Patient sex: M
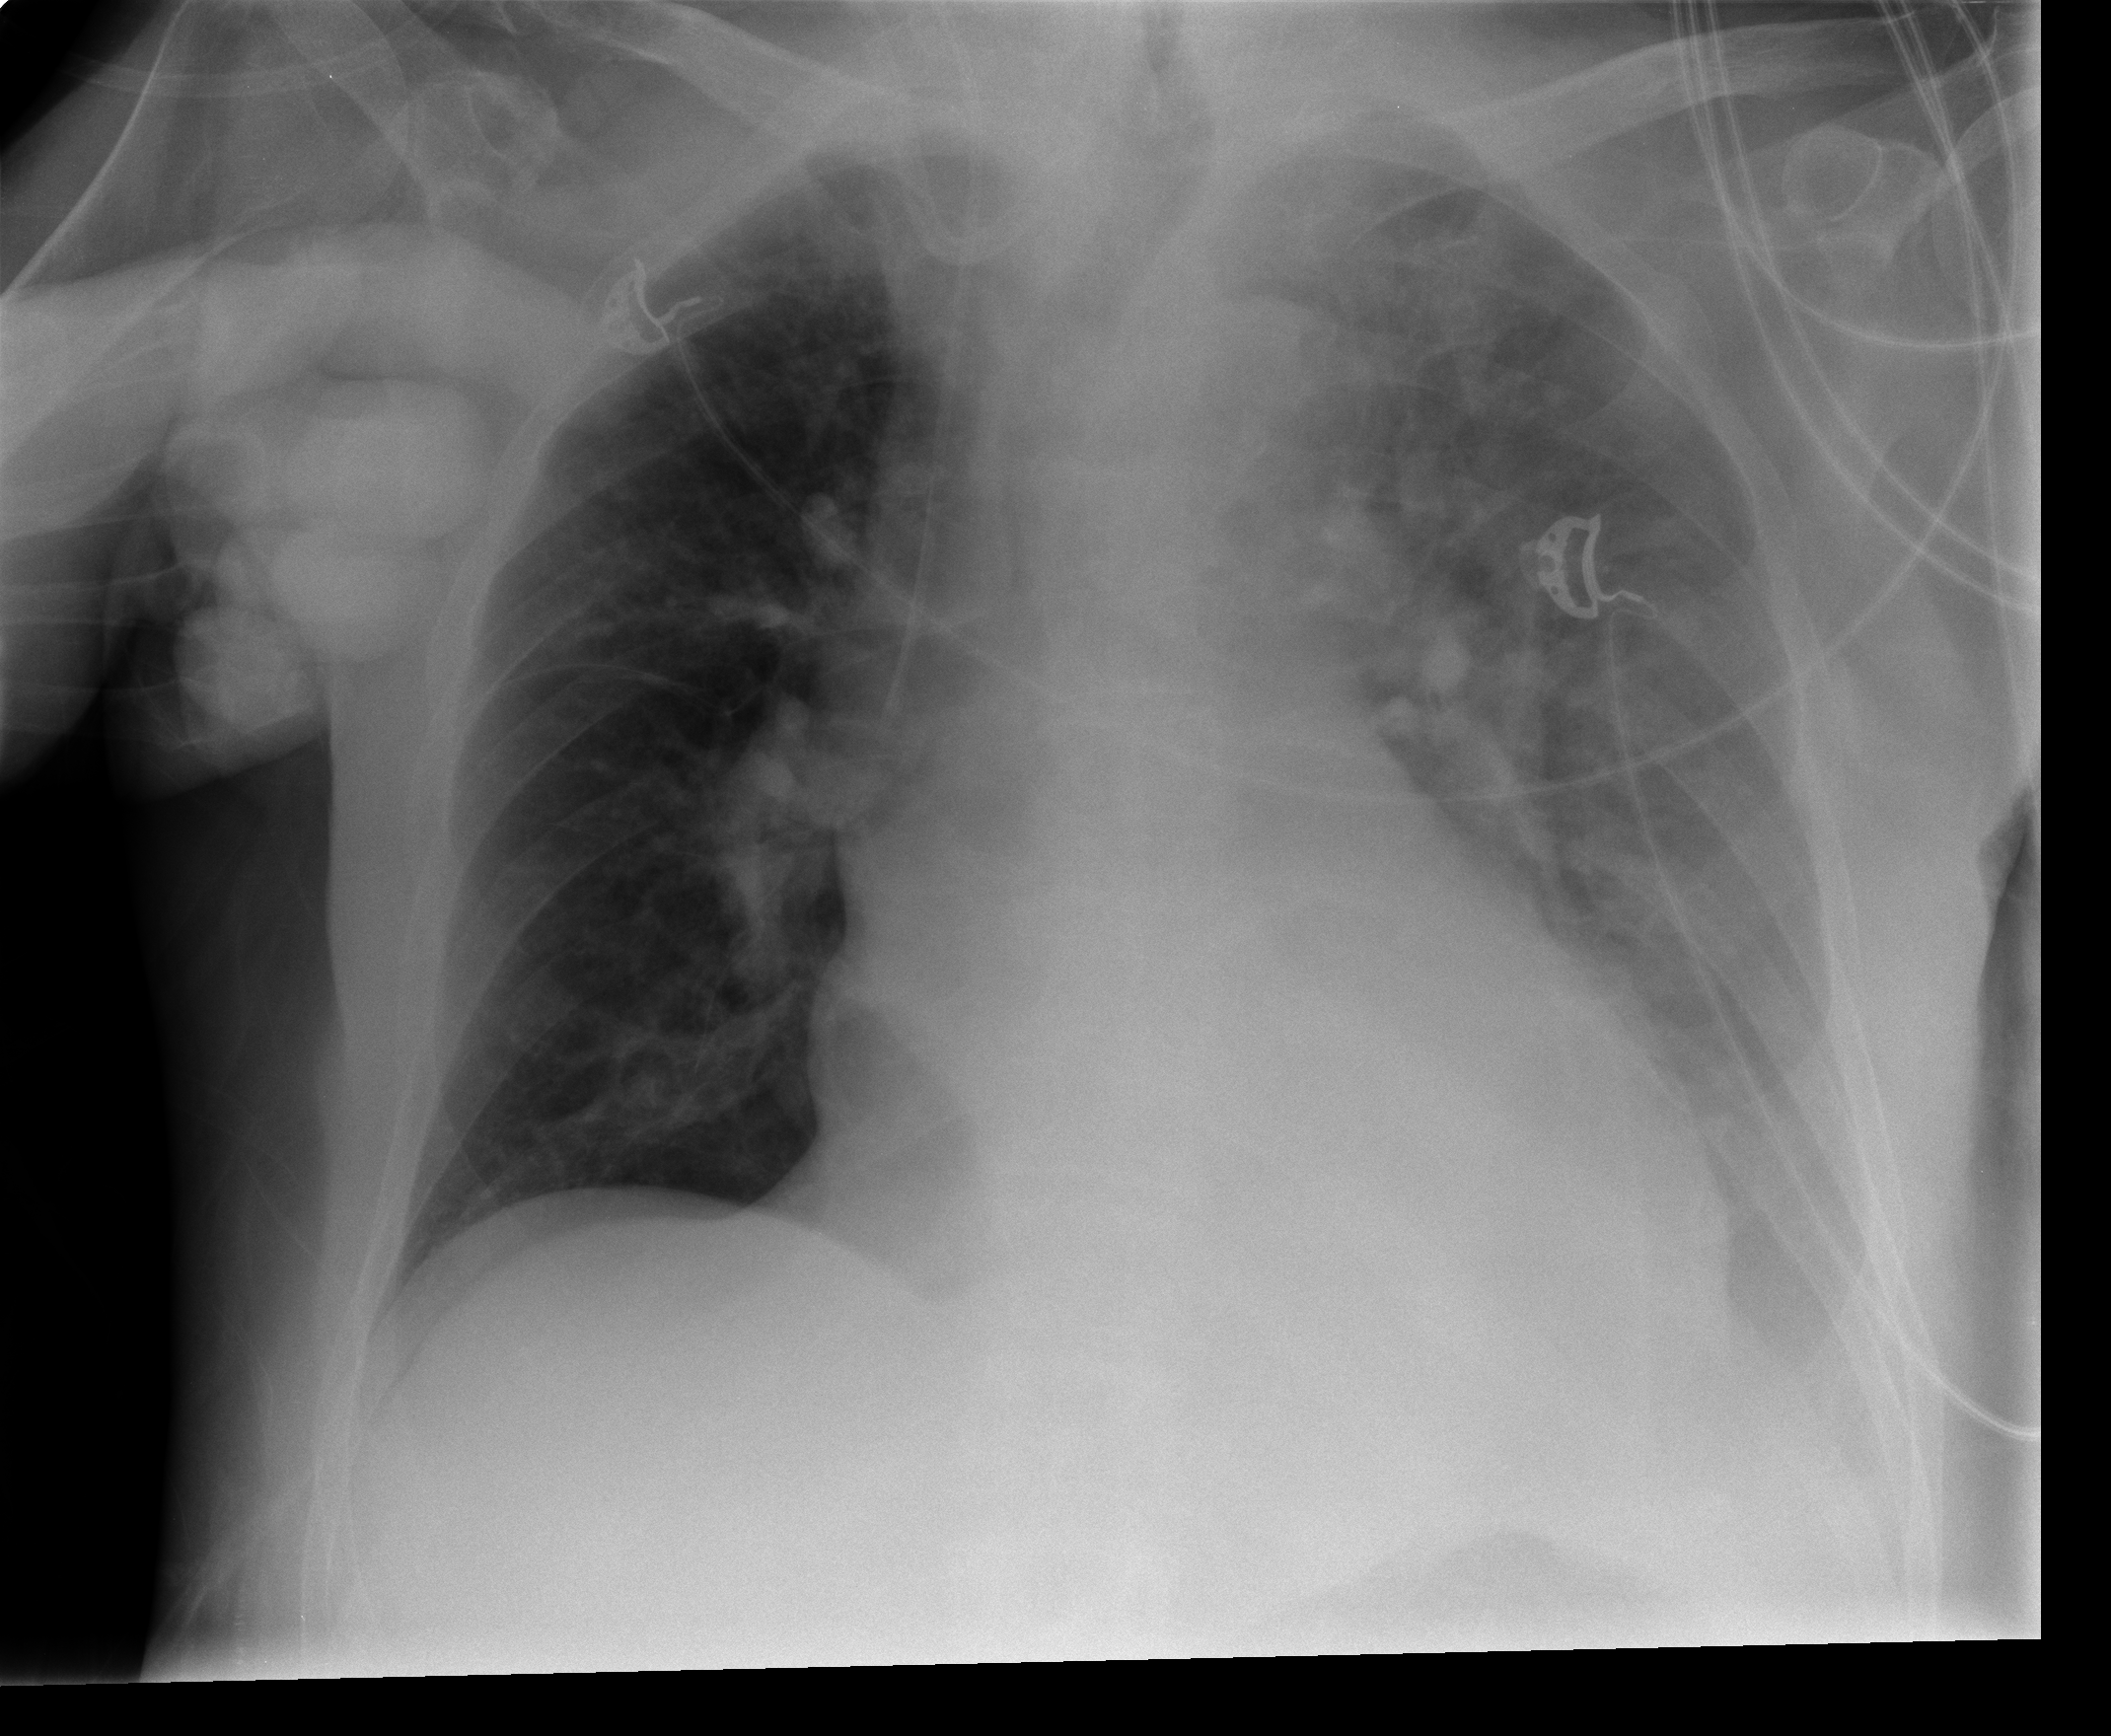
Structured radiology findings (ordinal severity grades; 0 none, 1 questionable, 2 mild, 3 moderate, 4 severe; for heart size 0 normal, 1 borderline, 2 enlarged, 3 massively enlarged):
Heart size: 2
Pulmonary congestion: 2
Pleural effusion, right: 0
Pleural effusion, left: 3
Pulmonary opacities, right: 0
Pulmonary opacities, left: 0
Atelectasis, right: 2
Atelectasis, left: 2